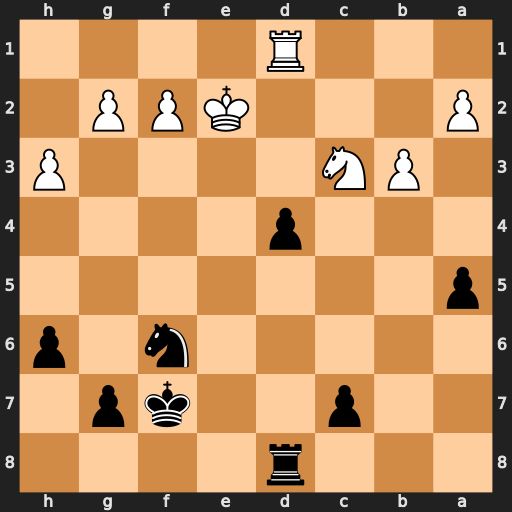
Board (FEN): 3r4/2p2kp1/5n1p/p7/3p4/1PN4P/P3KPP1/3R4
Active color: b
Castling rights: -
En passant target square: -
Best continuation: Re8+ Kd2 dxc3+